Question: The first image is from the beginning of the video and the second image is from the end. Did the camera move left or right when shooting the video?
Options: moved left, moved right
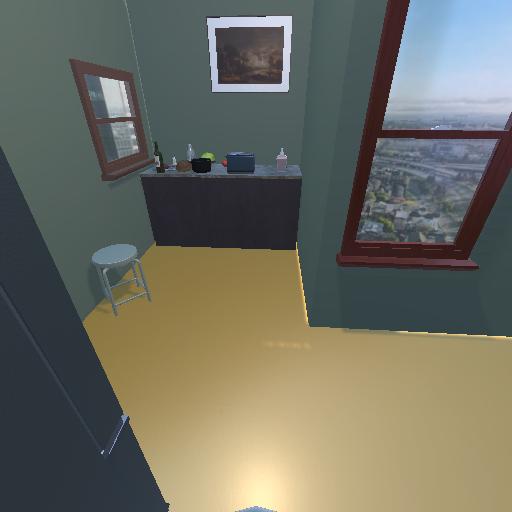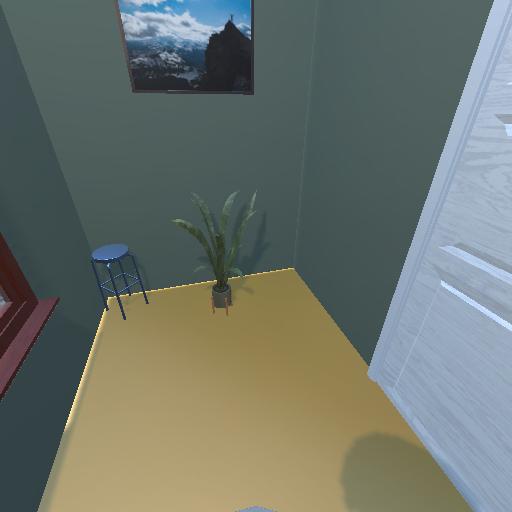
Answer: moved left